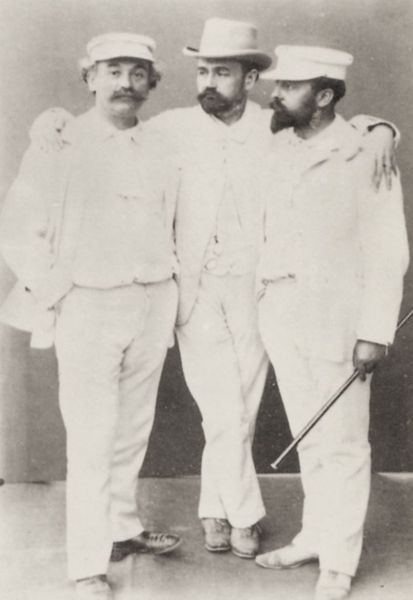
Titel: Drei Urlauber. Von links nach rechts: der Verleger Charpentier, Zola, der Graveur Desmoulin
Künstler: Francois Emile Zola
Schlagwörter: gruppe, hand, mann, weiß, menschen, elegant, grau, hell, hintergrund, hut, hüte, männer, schwarz, blick, herren, zylinder, anzug, anzüge, bart, bärte, hemd, hose, jacke, kappe, kappen, mütze, mützen, profile, schnurrbart, wand, arm, bärtig, stehen, vollbart, bildnis, hände, portrait, boden, drei, bühne, ohren, schulter, schultern, stock, sommer, umarmung, gehstock, schuhe, stab, hosen, hemden, sepia, seemänner, atelier, sakko, schick, ziegenbart, weste, foto, fotografie, photographie, porträts, schwarz-weiss, künstler, jacken, zirkus, spazierstock, stand, posieren, spitzbart, photo, schildmützen, schwul, freundschaft, westen, fotographie, europa, dreier, studenten, freunde, trio, dreiergruppe, umarmt, clowns, kameraden, anstreicher, einstein, sthene, schiebermütze, dri, terzett, 3, blickre, seemännder, drei mäner